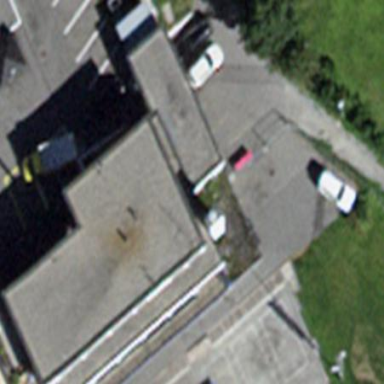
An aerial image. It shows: Outdoor swimming pool located in building.